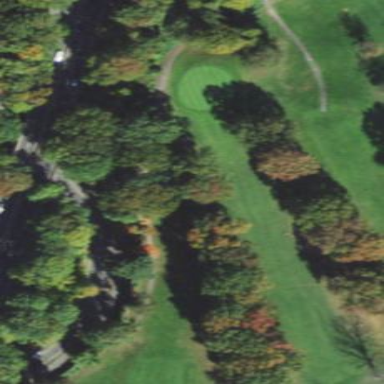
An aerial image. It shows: Golf fairway surrounded by grass.